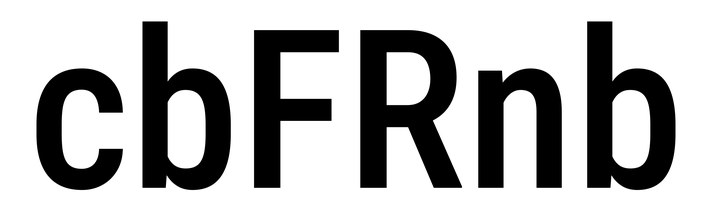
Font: Roboto_Condensed_Medium